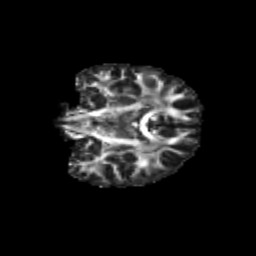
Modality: FA
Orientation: coronal
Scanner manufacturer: siemens
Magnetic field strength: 3 T
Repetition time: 9.2 s
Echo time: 0.084 s